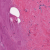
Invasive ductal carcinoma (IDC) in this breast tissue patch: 0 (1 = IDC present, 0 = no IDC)